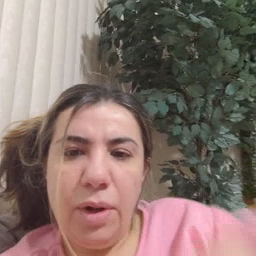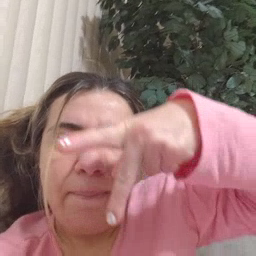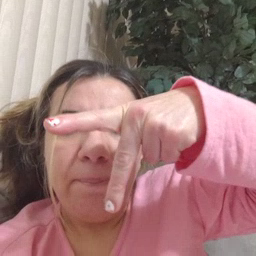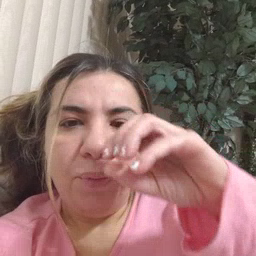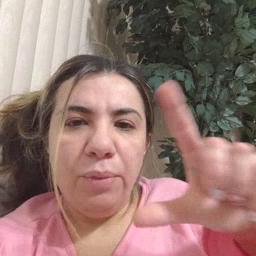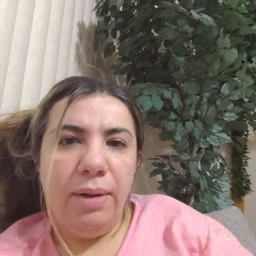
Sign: pool